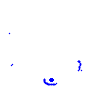
Particle: kaon